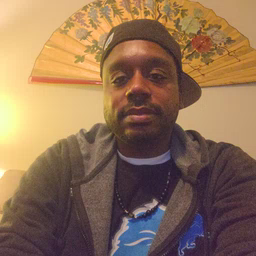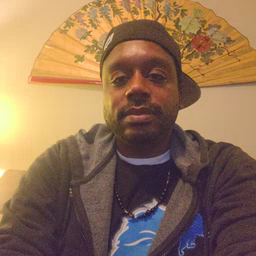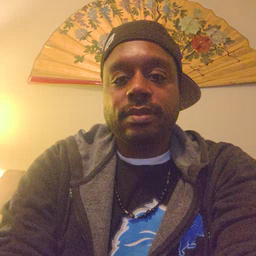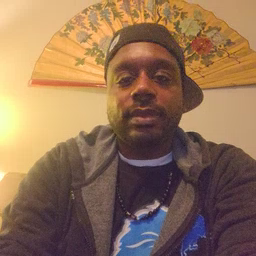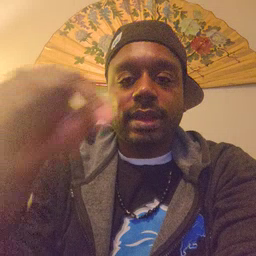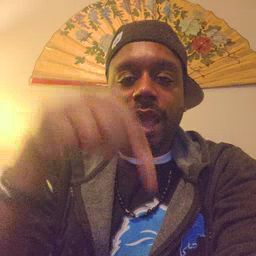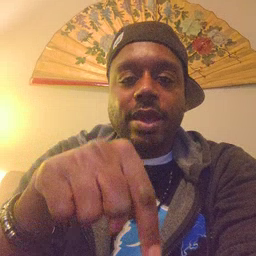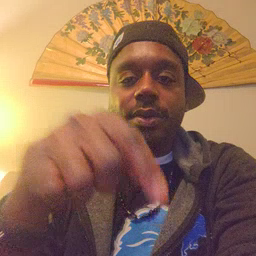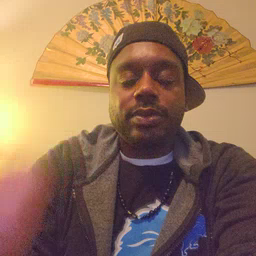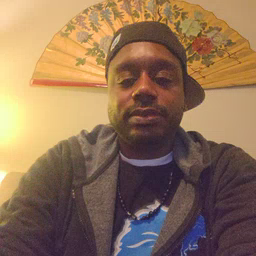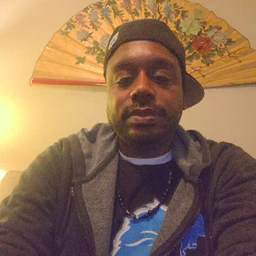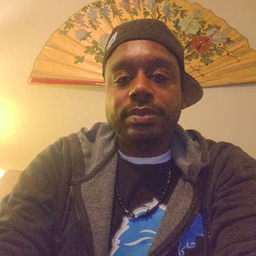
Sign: down